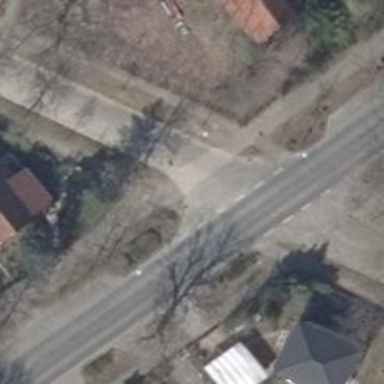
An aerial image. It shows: Unmarked crossing on the road.